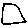
Label: square